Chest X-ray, PA view. Patient: 40 years old, sex F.
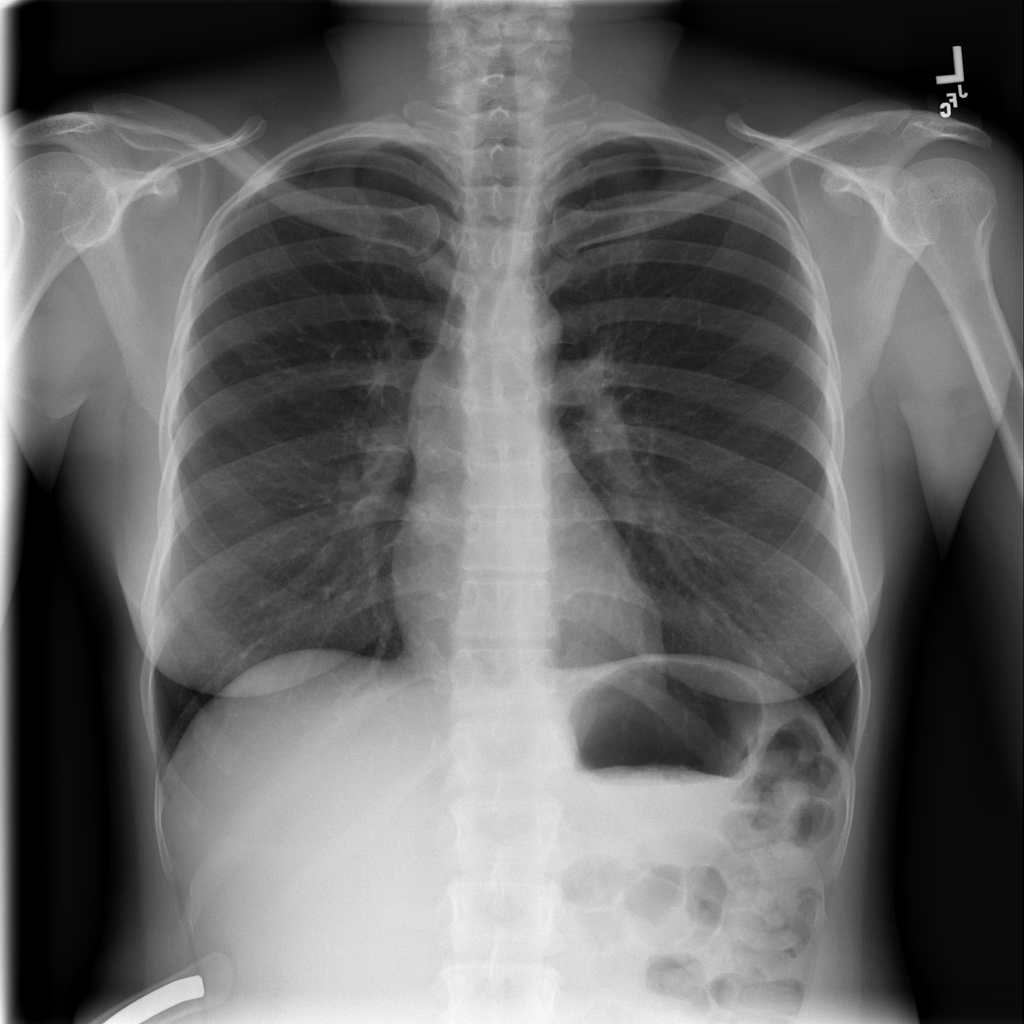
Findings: No Finding